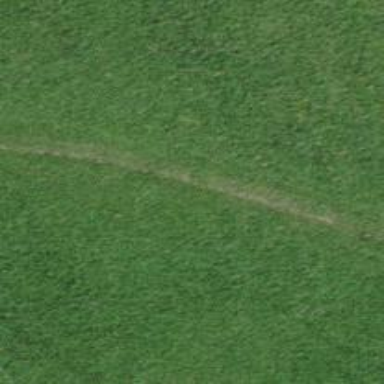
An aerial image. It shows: Grass path.